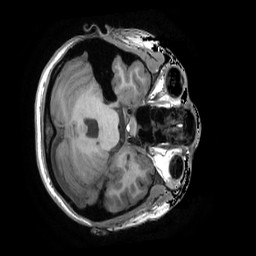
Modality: T1w
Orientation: axial
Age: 19
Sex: female
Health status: healthy
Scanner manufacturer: ge